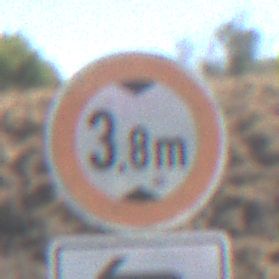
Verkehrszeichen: TatsaechlicheHoehe
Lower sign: RichtungsangabeDurchPfeile2
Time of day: Midday
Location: Outdoor (RoadRail)
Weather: Clear
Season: Summer
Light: Natural